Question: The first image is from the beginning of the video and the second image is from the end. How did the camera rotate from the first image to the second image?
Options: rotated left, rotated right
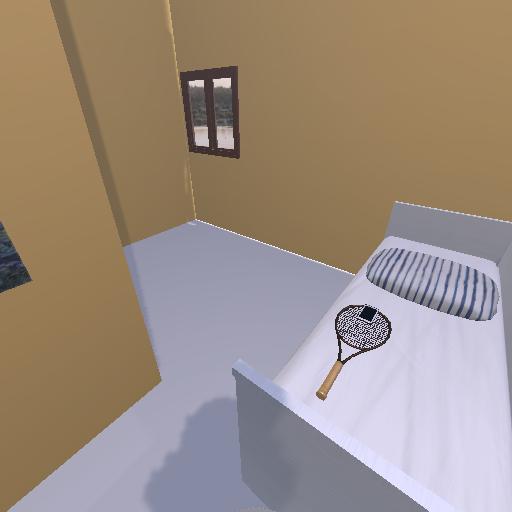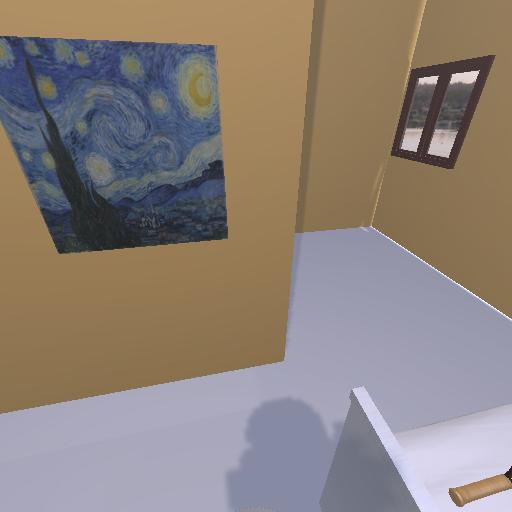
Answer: rotated left